Question: I'm working on an Android app using Eclipse and just started noticing a weird glitch.
When I deploy the app to my phone for some reason multiple app icons appear in my "Apps" folder area. Each icon brings me to a different class page within my app when tapped. Has anyone else experienced this as well?
Here's a screenshot of the issue when running the app from the emulator on my laptop.

Since the issue is appearing in the emulator I know that it isn't my phone that's causing the error.
Each of the icons you see in that screenshot represents a different activity in my manifest file.
Here's how the activity is set up in my manifest.
'''
<activity android:name=".MainJava">
<intent-filter>
<action android:name="android.intent.action.MAIN" />
<category android:name="android.intent.category.LAUNCHER" />
</intent-filter>
<intent-filter>
<action android:name="android.intent.action.SEARCH" />
<category android:name="android.intent.category.DEFAULT" />
</intent-filter>
</activity>
<activity android:name=".AppClass">
<intent-filter>
<action android:name="android.intent.action.MAIN" />
<category android:name="android.intent.category.LAUNCHER" />
</intent-filter>
<intent-filter>
<action android:name="android.intent.action.SEARCH" />
<category android:name="android.intent.category.DEFAULT" />
</intent-filter>
</activity>
'''
Would you say that this error being caused because of the way that I am setting up the activities? If so, how would you suggest that I edit the activities to fix this problem?
I've never seen this in any of the apps I've built before this one.
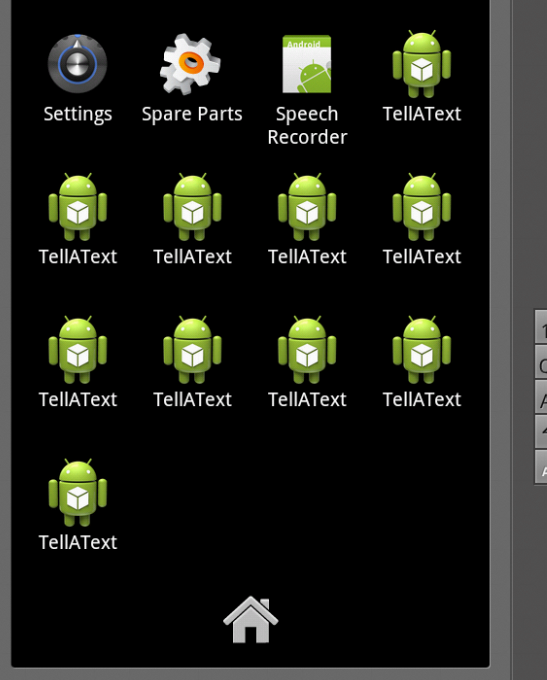
Answer: Only 'MainActivity(Launcher Activity) have intent filter with action as Main and category as Launcher',
'''
<action android:name="android.intent.action.MAIN" />
<category android:name="android.intent.category.LAUNCHER" />
'''